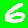
Digit: 6